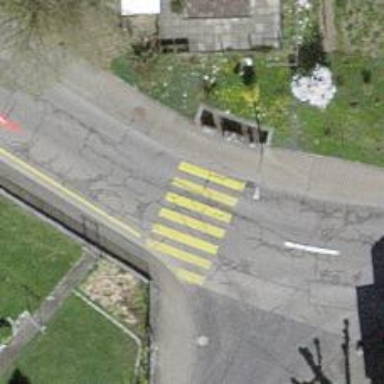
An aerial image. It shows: Zebra crossing on the road.